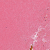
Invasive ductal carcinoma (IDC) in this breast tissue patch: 0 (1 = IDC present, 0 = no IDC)